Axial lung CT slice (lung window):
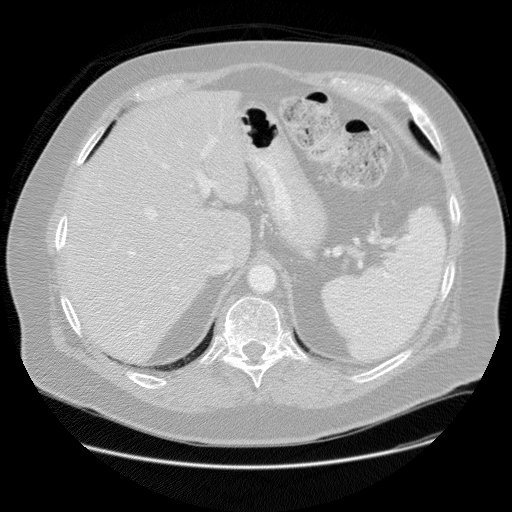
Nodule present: no